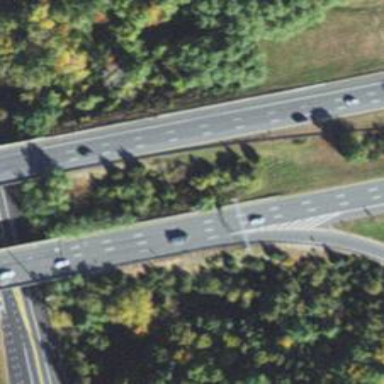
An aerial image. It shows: Motorway junction.